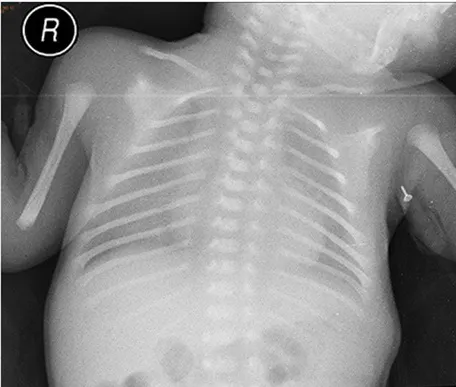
(A) Chest x-ray of the propositus: cone-shaped chest, clavicular hypoplasia, enlarged shoulder joint space.
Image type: radiology (x_ray)